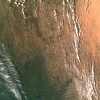
Label: land